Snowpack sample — Rabbit Ears Pass, Jackson County, Colorado, USA (12/17/25, 1:08 PM MST)
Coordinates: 40.387, -106.625
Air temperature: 34 °F
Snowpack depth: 46 cm
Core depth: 40 cm
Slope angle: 6°, slope face: 165°
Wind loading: medium
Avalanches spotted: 0
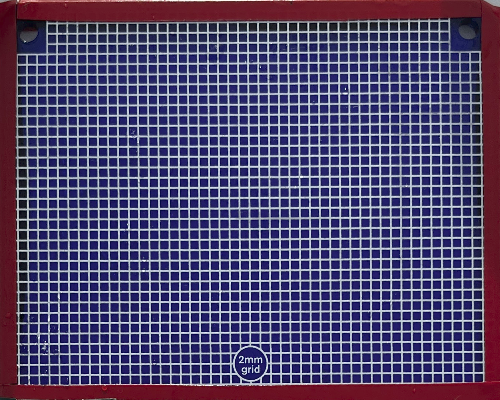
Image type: profile
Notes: No avalanches spotted nearby, although collected in a meadowy area with minimal risk on this face of the pass.